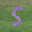
Label: 5